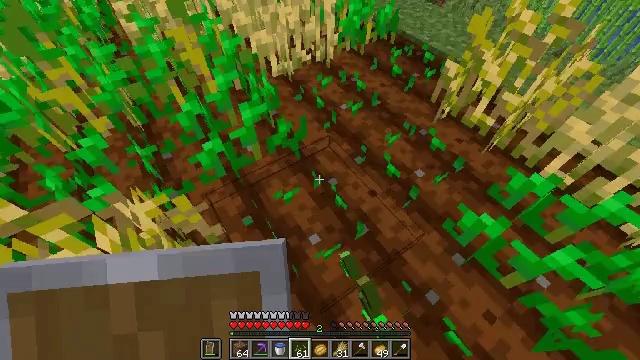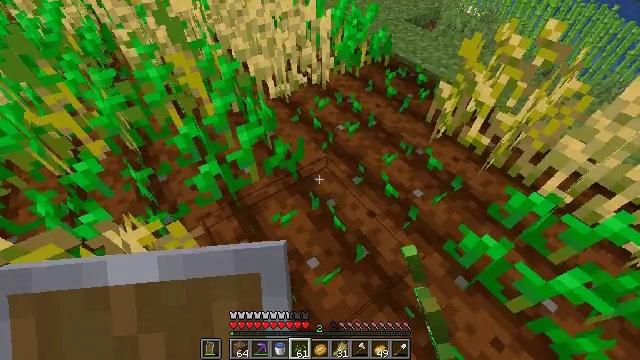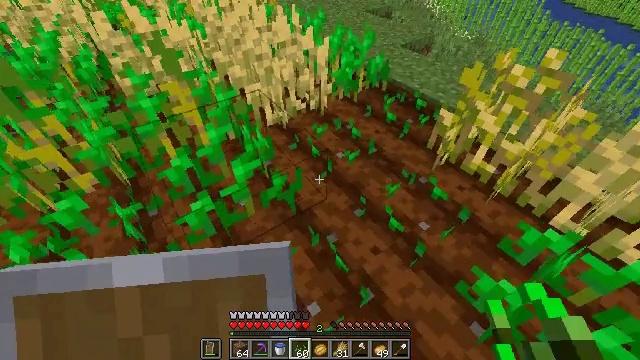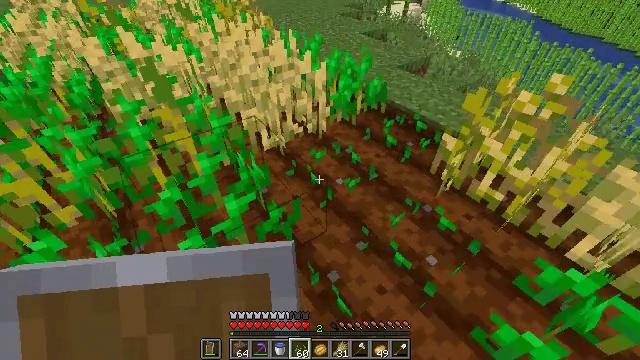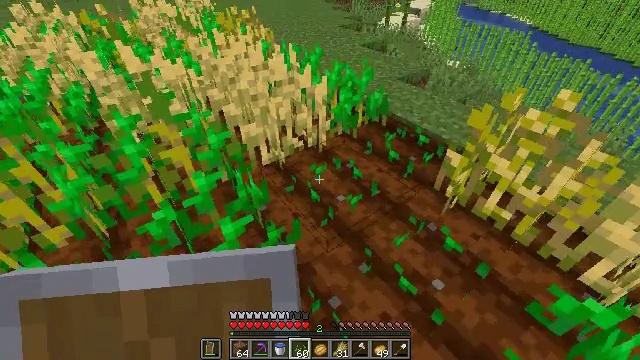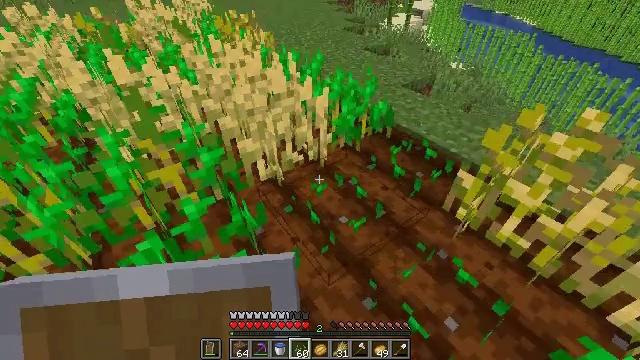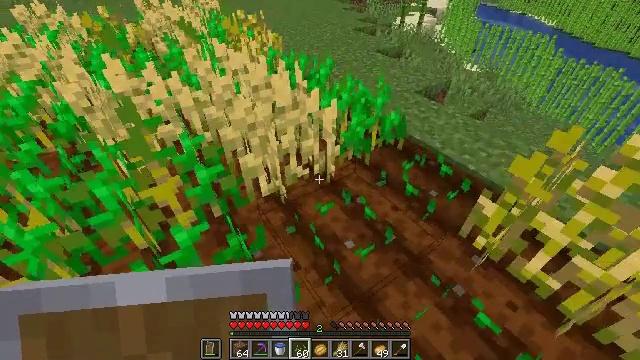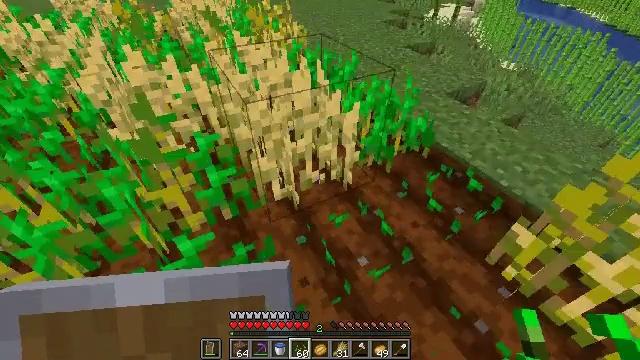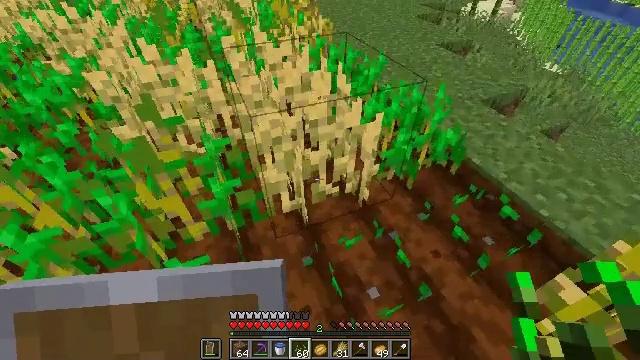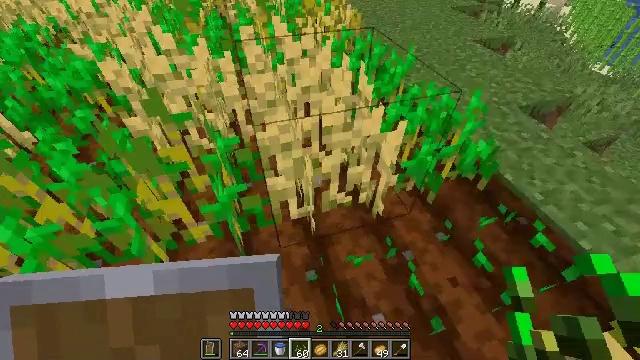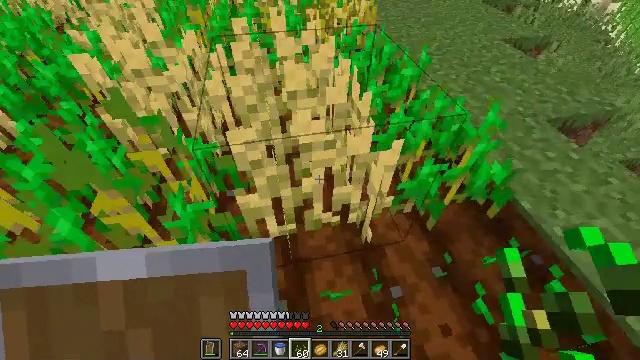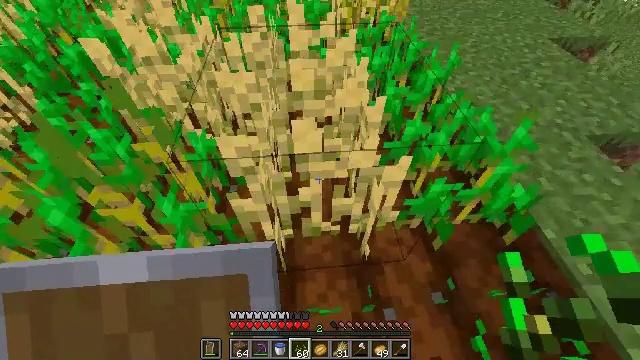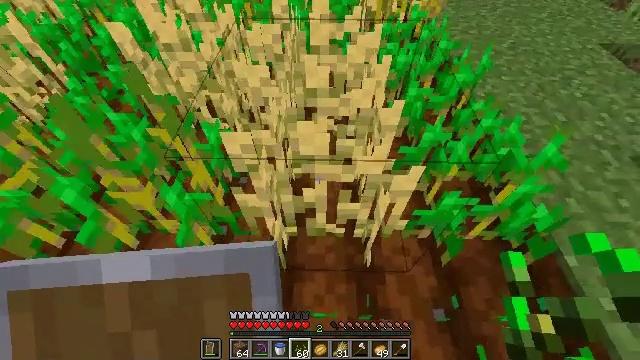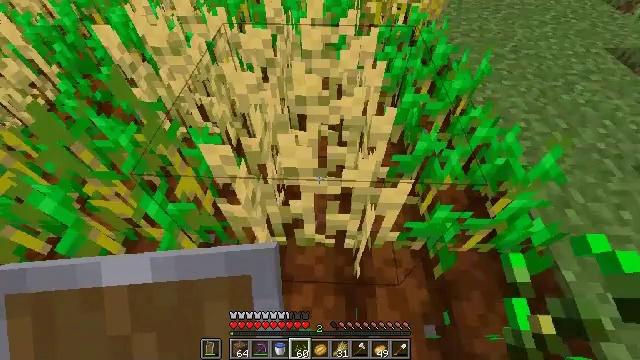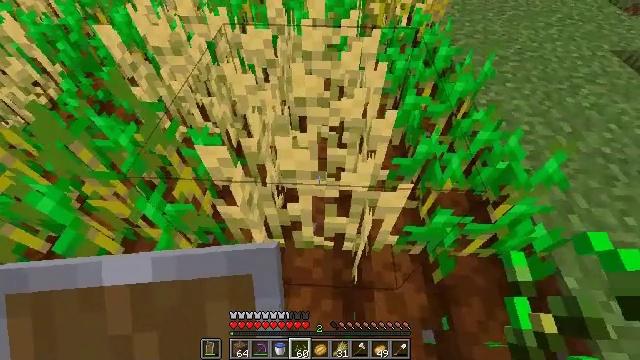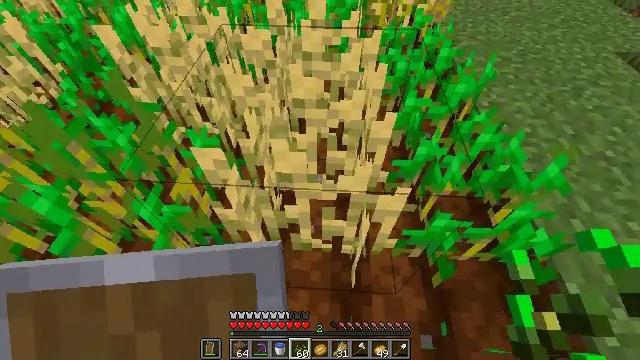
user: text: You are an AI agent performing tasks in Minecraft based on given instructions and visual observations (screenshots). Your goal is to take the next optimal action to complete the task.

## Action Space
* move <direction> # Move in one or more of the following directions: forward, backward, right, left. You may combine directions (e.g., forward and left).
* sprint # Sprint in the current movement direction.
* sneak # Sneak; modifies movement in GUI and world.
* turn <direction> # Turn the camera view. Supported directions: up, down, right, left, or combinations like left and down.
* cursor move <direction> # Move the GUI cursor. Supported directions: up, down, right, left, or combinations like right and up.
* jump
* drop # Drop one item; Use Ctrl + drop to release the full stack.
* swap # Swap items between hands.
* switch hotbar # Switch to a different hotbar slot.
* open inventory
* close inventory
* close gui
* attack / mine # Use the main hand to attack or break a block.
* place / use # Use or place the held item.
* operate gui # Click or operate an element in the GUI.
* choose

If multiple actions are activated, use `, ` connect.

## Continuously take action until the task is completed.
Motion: motion action
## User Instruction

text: Collect wheat crops.
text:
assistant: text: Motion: move forward, turn up
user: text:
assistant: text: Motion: move forward, turn up
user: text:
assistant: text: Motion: move forward, turn up
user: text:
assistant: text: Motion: move forward, turn up
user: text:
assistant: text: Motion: move forward
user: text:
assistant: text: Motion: move forward, turn left
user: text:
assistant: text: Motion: move forward, turn left and down
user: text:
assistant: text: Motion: move forward, turn left and down
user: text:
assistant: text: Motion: move forward and move right, turn left and down
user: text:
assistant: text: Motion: move forward and move right, turn left and down
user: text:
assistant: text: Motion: move forward and move right, turn left and down
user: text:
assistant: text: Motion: turn left and down
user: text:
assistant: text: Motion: no_op
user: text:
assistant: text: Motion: no_op
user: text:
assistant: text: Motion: no_op
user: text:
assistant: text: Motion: no_op
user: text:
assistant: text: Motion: no_op
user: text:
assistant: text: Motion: no_op
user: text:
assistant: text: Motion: move forward
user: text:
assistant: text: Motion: move forward
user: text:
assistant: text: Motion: move forward
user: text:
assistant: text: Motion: no_op
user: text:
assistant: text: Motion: no_op
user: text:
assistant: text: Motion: no_op
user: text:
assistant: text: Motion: no_op
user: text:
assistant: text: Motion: no_op
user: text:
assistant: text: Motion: no_op
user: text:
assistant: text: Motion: no_op
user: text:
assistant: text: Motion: no_op
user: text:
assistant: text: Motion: no_op